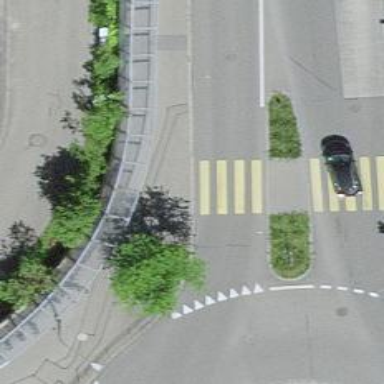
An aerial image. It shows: Zebra crossing with separate island for pedestrians.